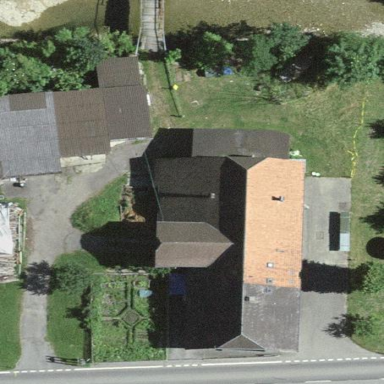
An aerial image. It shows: Farm building.